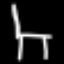
Label: chair